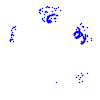
Particle: kaon